Question: For each Struct i get the error (Invalid redeclaration of 'GameOneView'). Also at the bracket of the ZStack i get this error (Unable to infer complex closure return type; add explicit type to disambiguate) Additionally, my third error is at the Label.(Use of unresolved identifier 'Label')
'''
import SwiftUI
struct ContentView: View {
@State var games = ["Game One", "Game Two", "Game Three", "Game Four", "Game Five"]
@State var selectedGame = 0
var body: some View {
NavigationView
{
ZStack
{
Form
{
Section(header: Label("You selected:", systemImage: "gamecontroller"))
{
NavigationLink(destination: gameFinderV3(game: $games[selectedGame]) ) { Text(games[selectedGame]) }
}
}
Picker(selection: $selectedGame, label: Text(""))
{ ForEach(0 ..< games.count) { index in Text(games[index]) } }
}
.navigationTitle(Text("All Games"))
}
}
}
struct gameFinderV3: View
{
@Binding var game: String
var body: some View {
return Group
{
if game == "Game One"
{
GameOneView()
}
else if game == "Game Two"
{
GameTwoView()
}
else if game == "Game Three"
{
GameThreeView()
}
else if game == "Game Four"
{
GameFourView()
}
else if game == "Game Five"
{
GameFiveView()
}
else
{
EmptyView()
}
}
}
struct GameOneView: View { var body: some View {Text("GameOneView")}}
struct GameTwoView: View { var body: some View {Text("GameTwoView")}}
struct GameThreeView: View { var body: some View {Text("GameThreeView")}}
struct GameFourView: View { var body: some View {Text("GameFourView")}}
struct GameFiveView: View { var body: some View {Text("GameFiveView")}}
'''
Here is a screenshot:

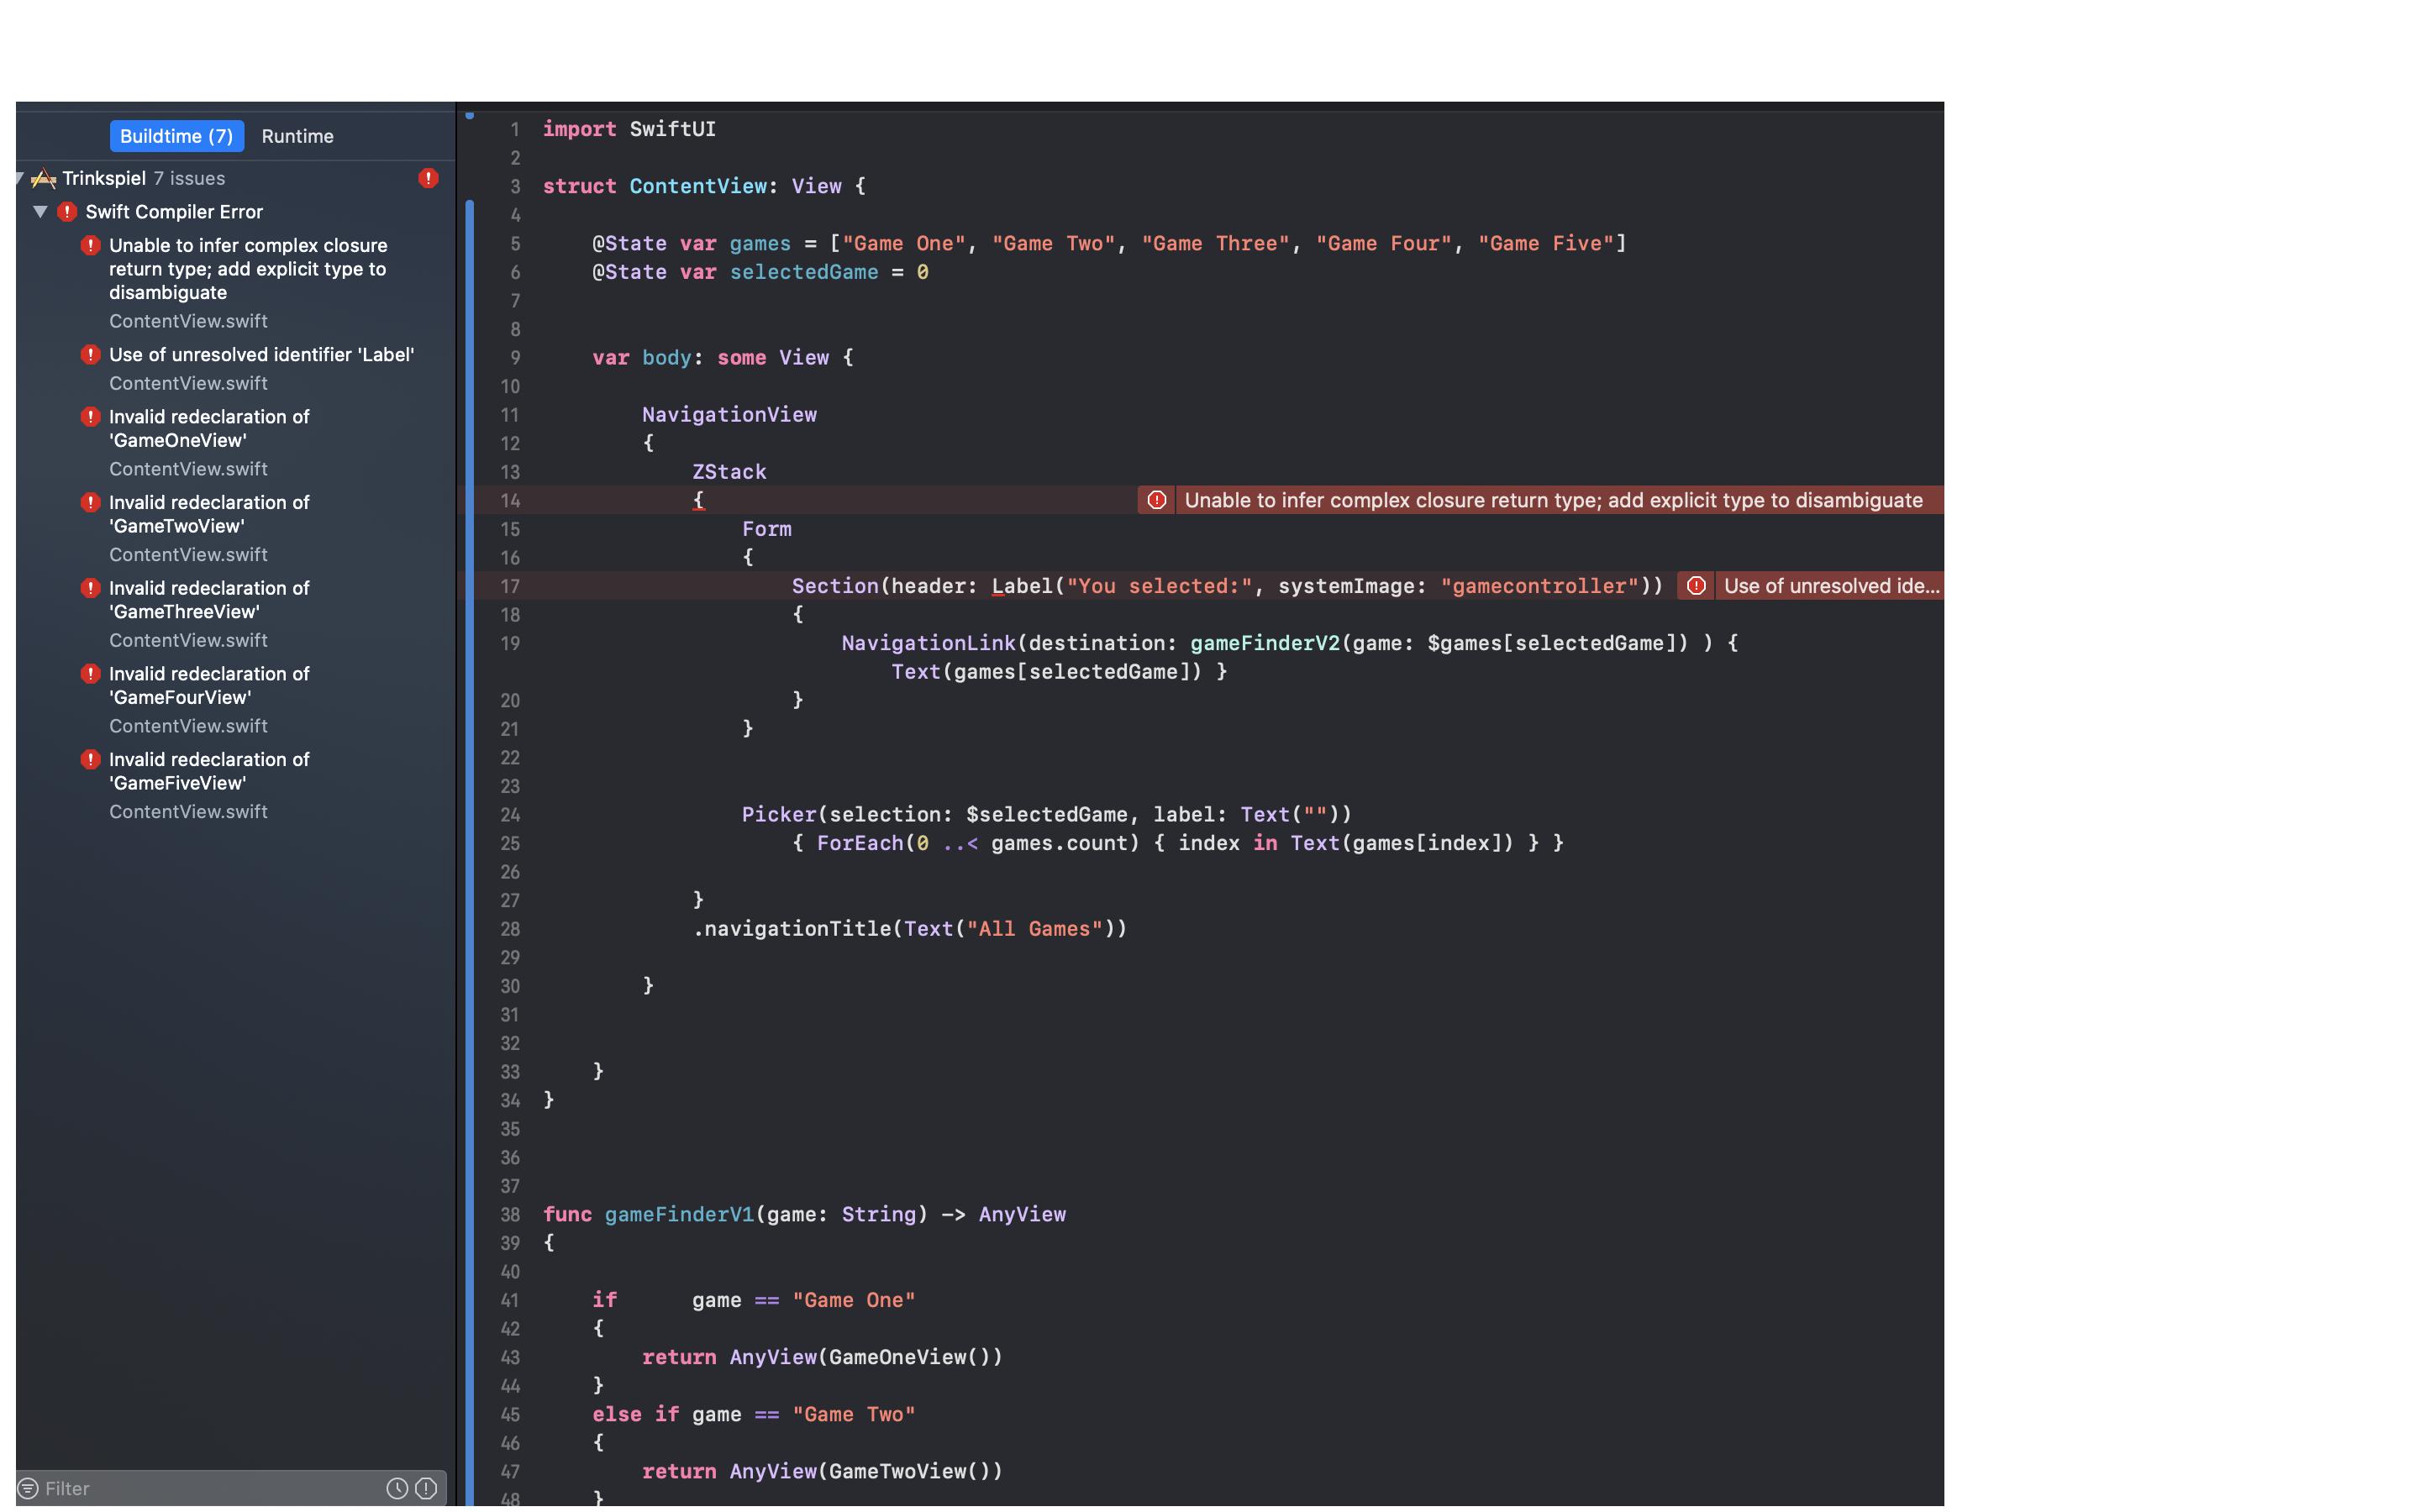
Answer: '''
import SwiftUI
struct ContentView: View {
var games = ["Game One", "Game Two", "Game Three", "Game Four", "Game Five"]
@State var selectedGame = 0
var body: some View {
NavigationView
{
ZStack
{
Form
{
Section(header: Label("You selected:", systemImage: "gamecontroller"))
{
NavigationLink(destination: gameFinder(game: games[selectedGame]) ) { Text(games[selectedGame]) }
}
}
Picker(selection: $selectedGame, label: Text(""))
{ ForEach(0 ..< games.count) { index in Text(games[index]) } }
}
.navigationTitle(Text("All Games"))
}
}
}
func gameFinder(game: String) -> AnyView
{
if game == "Game One"
{
return AnyView(GameOneView())
}
else if game == "Game Two"
{
return AnyView(GameTwoView())
}
else if game == "Game Three"
{
return AnyView(GameThreeView())
}
else if game == "Game Four"
{
return AnyView(GameFourView())
}
else if game == "Game Five"
{
return AnyView(GameFiveView())
}
else
{
return AnyView(EmptyView())
}
}
struct GameOneView: View { var body: some View {Text("GameOneView")}}
struct GameTwoView: View { var body: some View {Text("GameTwoView")}}
struct GameThreeView: View { var body: some View {Text("GameThreeView")}}
struct GameFourView: View { var body: some View {Text("GameFourView")}}
struct GameFiveView: View { var body: some View {Text("GameFiveView")}}
'''
'''
import SwiftUI
struct ContentView: View {
@State var games = ["Game One", "Game Two", "Game Three", "Game Four", "Game Five"]
@State var selectedGame = 0
var body: some View {
NavigationView
{
ZStack
{
Form
{
Section(header: Text("You selected:"))
{
NavigationLink(destination: gameFinderV3(game: $games[selectedGame]) ) { Text(games[selectedGame]) }
}
}
Picker(selection: $selectedGame, label: Text(""))
{ ForEach(0 ..< games.count) { index in Text(games[index]) } }
}
.navigationTitle(Text("All Games"))
}
}
}
struct gameFinderV3: View
{
@Binding var game: String
var body: some View {
return Group
{
if game == "Game One"
{
GameOneView()
}
else if game == "Game Two"
{
GameTwoView()
}
else if game == "Game Three"
{
GameThreeView()
}
else if game == "Game Four"
{
GameFourView()
}
else if game == "Game Five"
{
GameFiveView()
}
else
{
EmptyView()
}
}
}
}
struct GameOneView: View { var body: some View {Text("GameOneView")}}
struct GameTwoView: View { var body: some View {Text("GameTwoView")}}
struct GameThreeView: View { var body: some View {Text("GameThreeView")}}
struct GameFourView: View { var body: some View {Text("GameFourView")}}
struct GameFiveView: View { var body: some View {Text("GameFiveView")}}
'''
<URL>